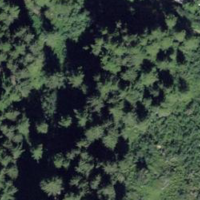
EUNIS habitat code: 45
Species observed at this site:
Pachyta quadrimaculata
Argynnis paphia